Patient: sex M, age 71
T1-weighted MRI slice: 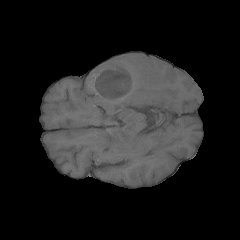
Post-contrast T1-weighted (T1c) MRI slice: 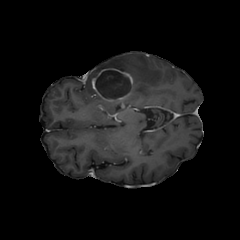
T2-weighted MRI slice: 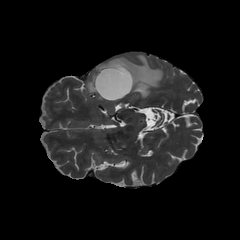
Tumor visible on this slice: yes
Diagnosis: Glioblastoma, IDH-wildtype
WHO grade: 4